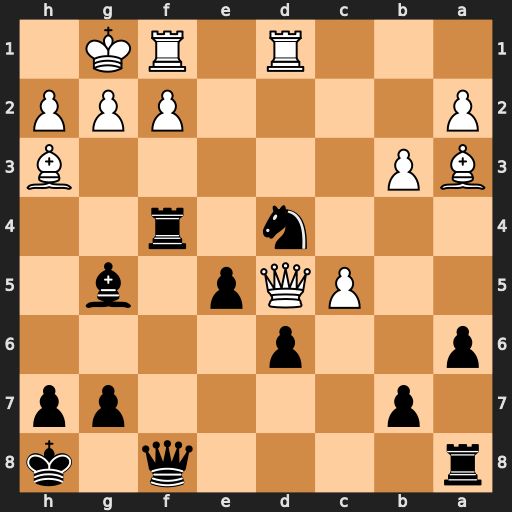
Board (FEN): r4q1k/1p4pp/p2p4/2PQp1b1/3n1r2/BP5B/P4PPP/3R1RK1
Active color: b
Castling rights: -
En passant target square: -
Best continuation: Ne2+ Kh1 Nc3